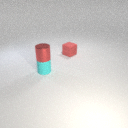
small cyan rubber cylinder below small red metal cylinder